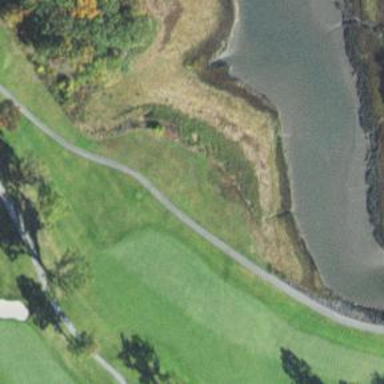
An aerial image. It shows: Golf cartpath that is also road path.